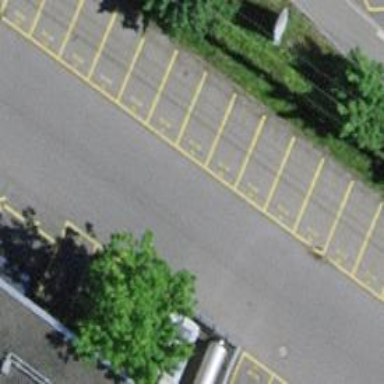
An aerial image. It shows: Parking area with asphalt surface.